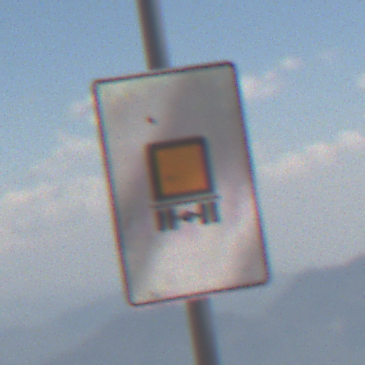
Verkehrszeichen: KennzeichnungspflichtigeFahrzeugeGefaehrlicheGueterOhnePfeilsymbol
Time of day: Midday
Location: Outdoor (Nature)
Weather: Clear
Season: NotSpecified
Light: Natural